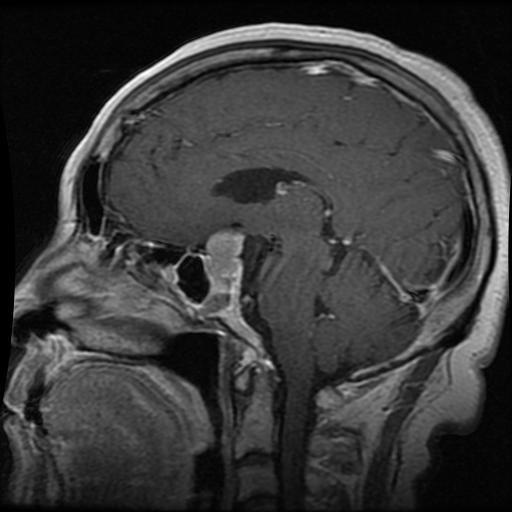
Label: pituitary